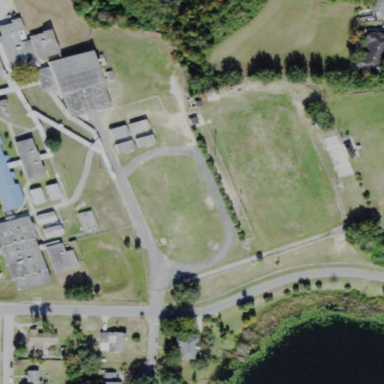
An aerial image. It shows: School.